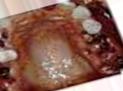
Condition: Caries